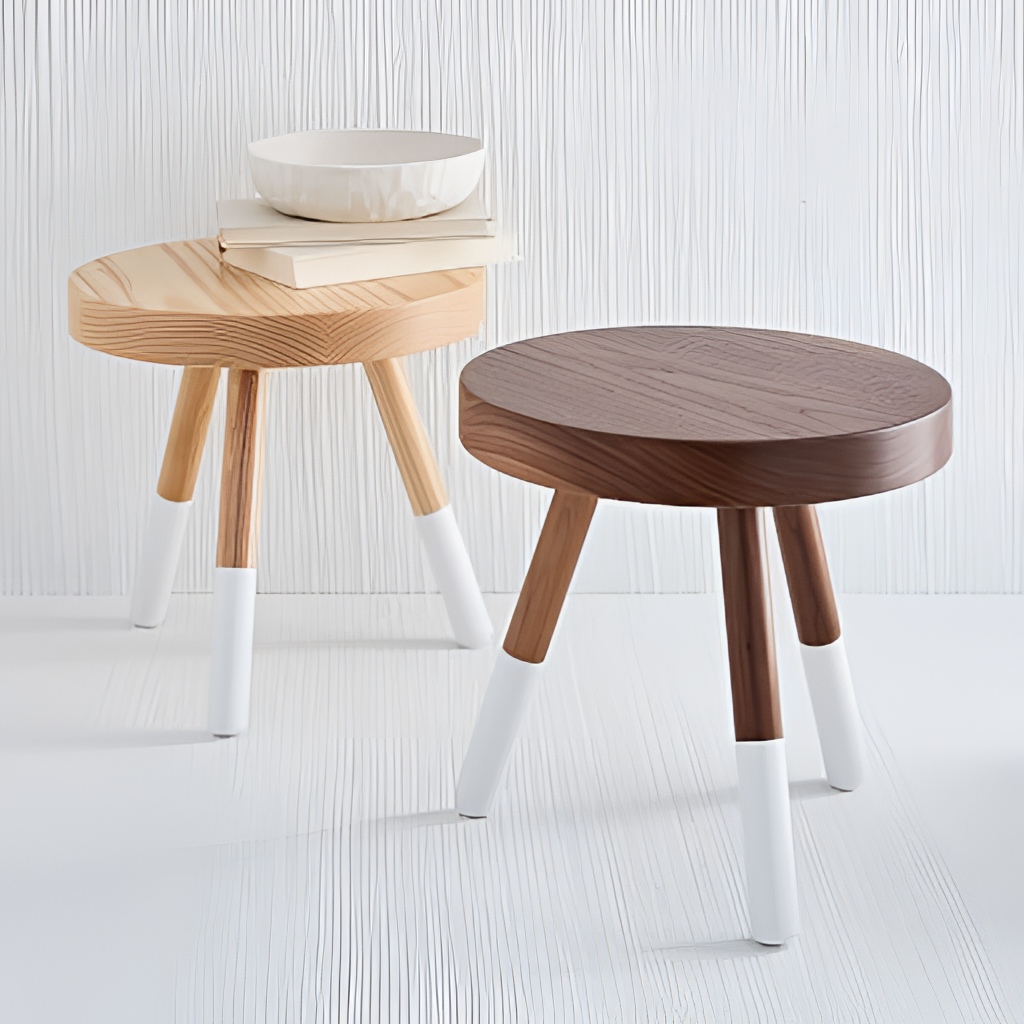
living room, wood wood side tables, wood wallpaper, with vertical striped pattern, minimalist, wood flooring